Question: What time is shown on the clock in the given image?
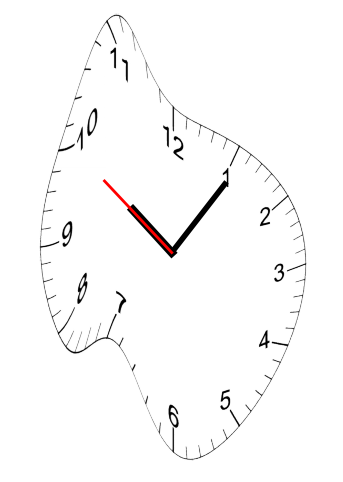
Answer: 10:05:50